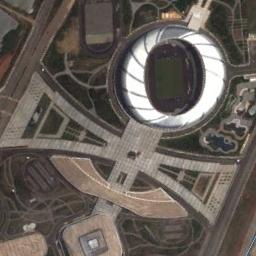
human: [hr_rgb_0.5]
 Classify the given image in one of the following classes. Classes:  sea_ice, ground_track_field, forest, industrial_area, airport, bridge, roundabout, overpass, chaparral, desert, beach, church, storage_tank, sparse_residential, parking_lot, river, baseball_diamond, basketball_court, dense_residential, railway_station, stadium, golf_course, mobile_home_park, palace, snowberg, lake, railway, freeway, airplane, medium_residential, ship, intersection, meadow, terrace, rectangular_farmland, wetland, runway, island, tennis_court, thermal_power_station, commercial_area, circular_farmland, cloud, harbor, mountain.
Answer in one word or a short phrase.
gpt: stadium